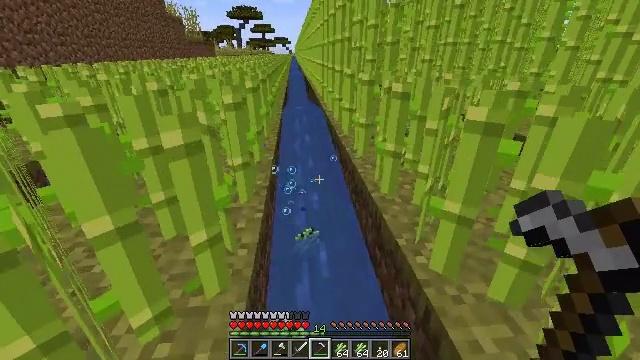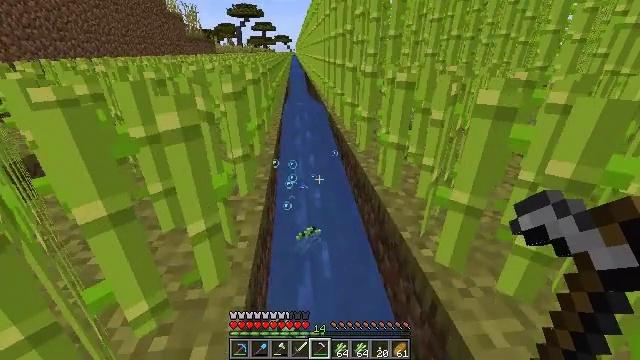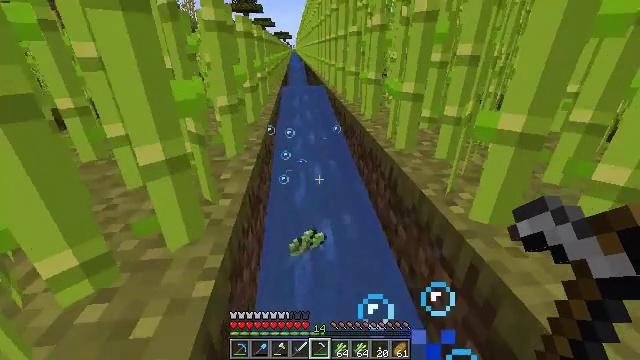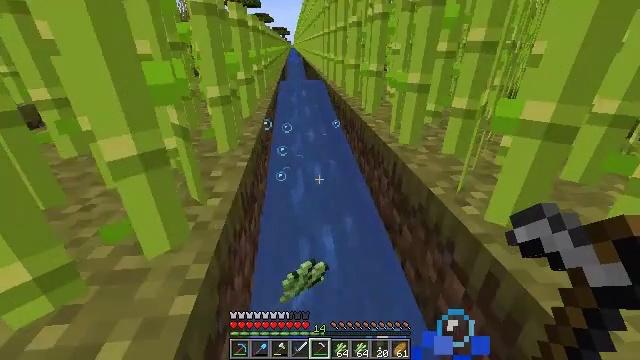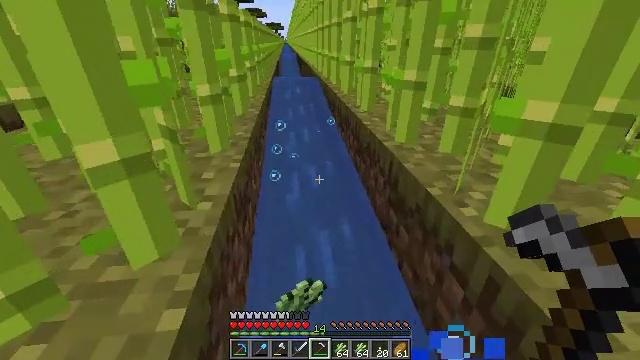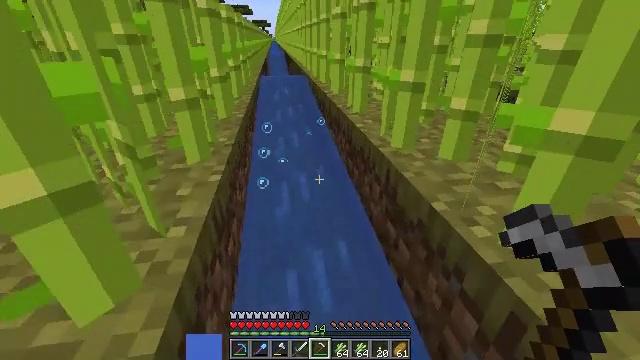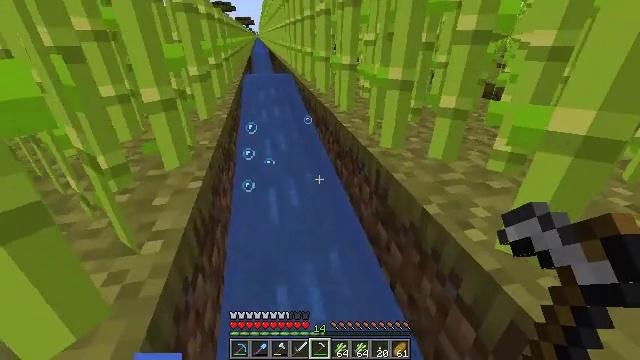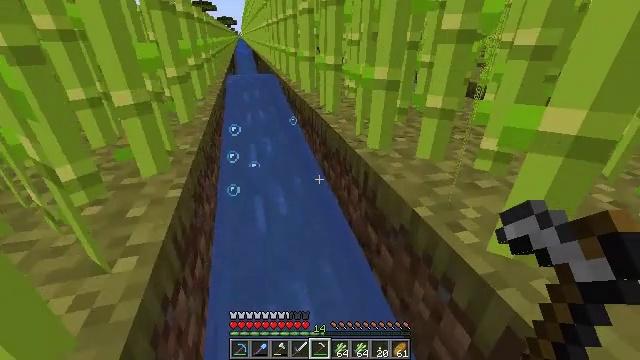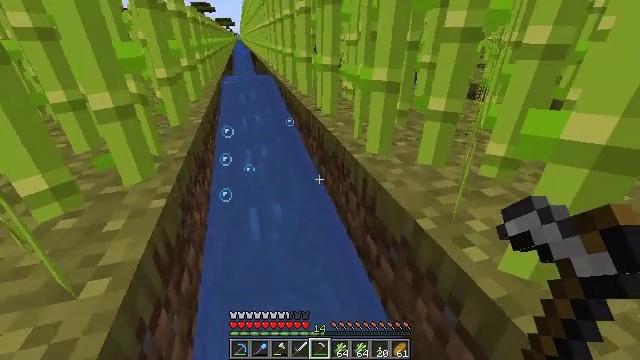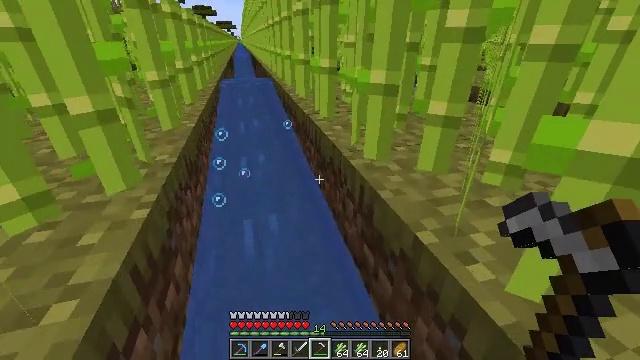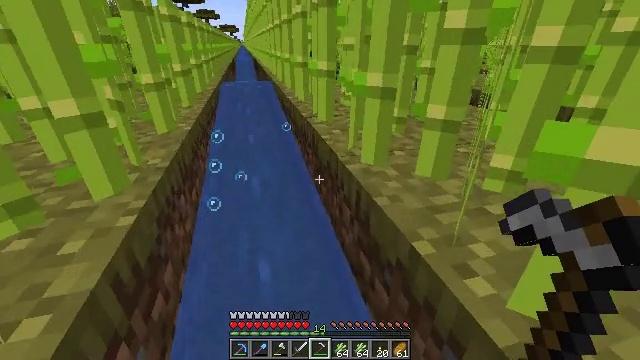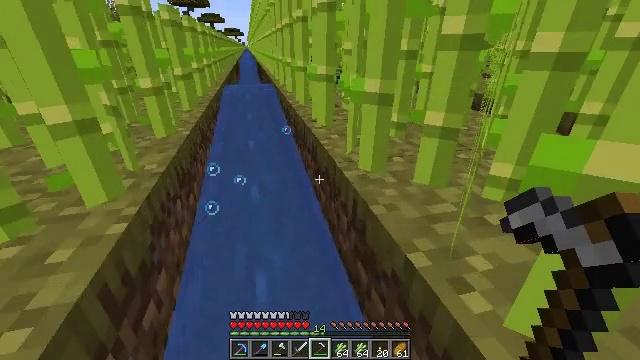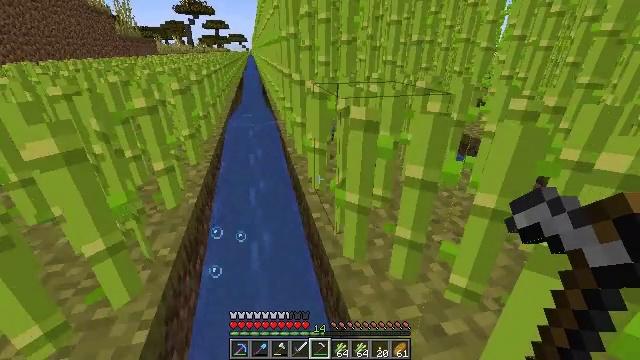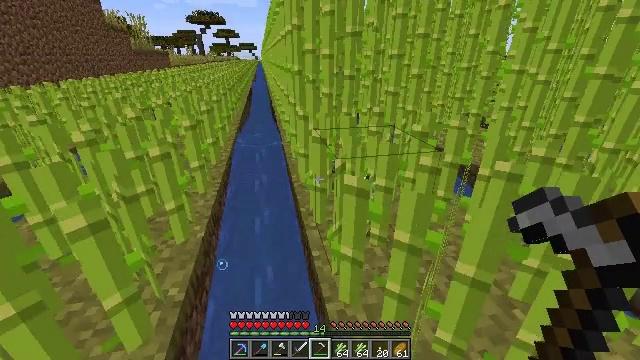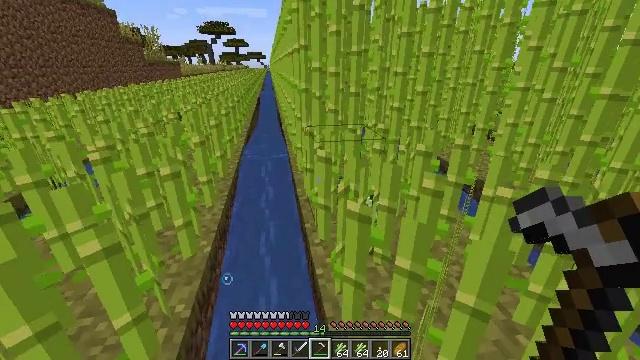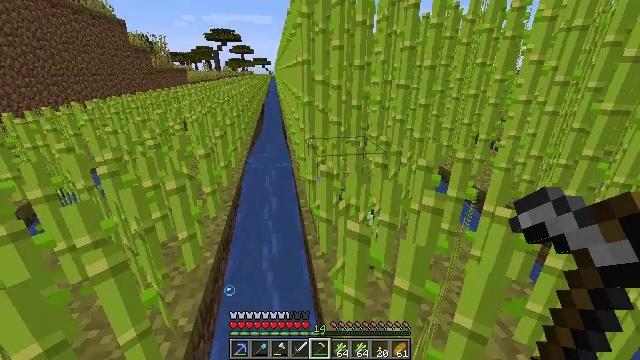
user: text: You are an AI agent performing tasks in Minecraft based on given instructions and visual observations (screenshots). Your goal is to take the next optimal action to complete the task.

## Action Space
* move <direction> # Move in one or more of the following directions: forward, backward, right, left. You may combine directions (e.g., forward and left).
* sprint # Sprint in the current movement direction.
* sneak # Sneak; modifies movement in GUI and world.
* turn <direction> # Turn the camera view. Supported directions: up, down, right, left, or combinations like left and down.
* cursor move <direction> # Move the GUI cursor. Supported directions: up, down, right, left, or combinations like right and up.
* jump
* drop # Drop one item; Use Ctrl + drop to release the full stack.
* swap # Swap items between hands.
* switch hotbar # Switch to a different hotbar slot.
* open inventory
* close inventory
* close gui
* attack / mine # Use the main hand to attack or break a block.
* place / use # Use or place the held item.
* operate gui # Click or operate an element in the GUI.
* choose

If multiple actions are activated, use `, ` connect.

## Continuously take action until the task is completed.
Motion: motion action
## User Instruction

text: Cut down the sugar cane stalks.
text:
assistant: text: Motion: move forward and move left
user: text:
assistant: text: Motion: move forward
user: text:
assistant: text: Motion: move forward
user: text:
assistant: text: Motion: move forward, turn right
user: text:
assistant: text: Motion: move forward, turn right
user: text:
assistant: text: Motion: move forward and move right, turn right
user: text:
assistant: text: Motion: move forward and move right, turn right
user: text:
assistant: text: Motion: move forward and move right
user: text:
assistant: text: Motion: move right
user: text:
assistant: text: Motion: move right
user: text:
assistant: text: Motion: move right, jump
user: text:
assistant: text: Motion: move right, jump
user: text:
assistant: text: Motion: move right, turn left and up, jump
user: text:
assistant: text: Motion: move right, turn left and up, jump
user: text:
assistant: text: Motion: move right, turn up, jump
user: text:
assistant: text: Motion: move back and move right
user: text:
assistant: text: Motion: move back and move right, turn up
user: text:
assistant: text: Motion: move back and move right
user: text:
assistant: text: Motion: move back and move right, turn up
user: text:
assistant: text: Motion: move back and move right, turn up
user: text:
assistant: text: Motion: move back and move right, turn up
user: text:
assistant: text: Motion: move right, turn up
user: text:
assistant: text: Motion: move right, turn left and up
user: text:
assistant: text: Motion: turn left and up
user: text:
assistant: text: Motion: turn up
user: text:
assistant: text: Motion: no_op
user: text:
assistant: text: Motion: no_op
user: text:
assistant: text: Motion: no_op
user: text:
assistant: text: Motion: no_op
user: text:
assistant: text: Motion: move back, turn right